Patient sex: M
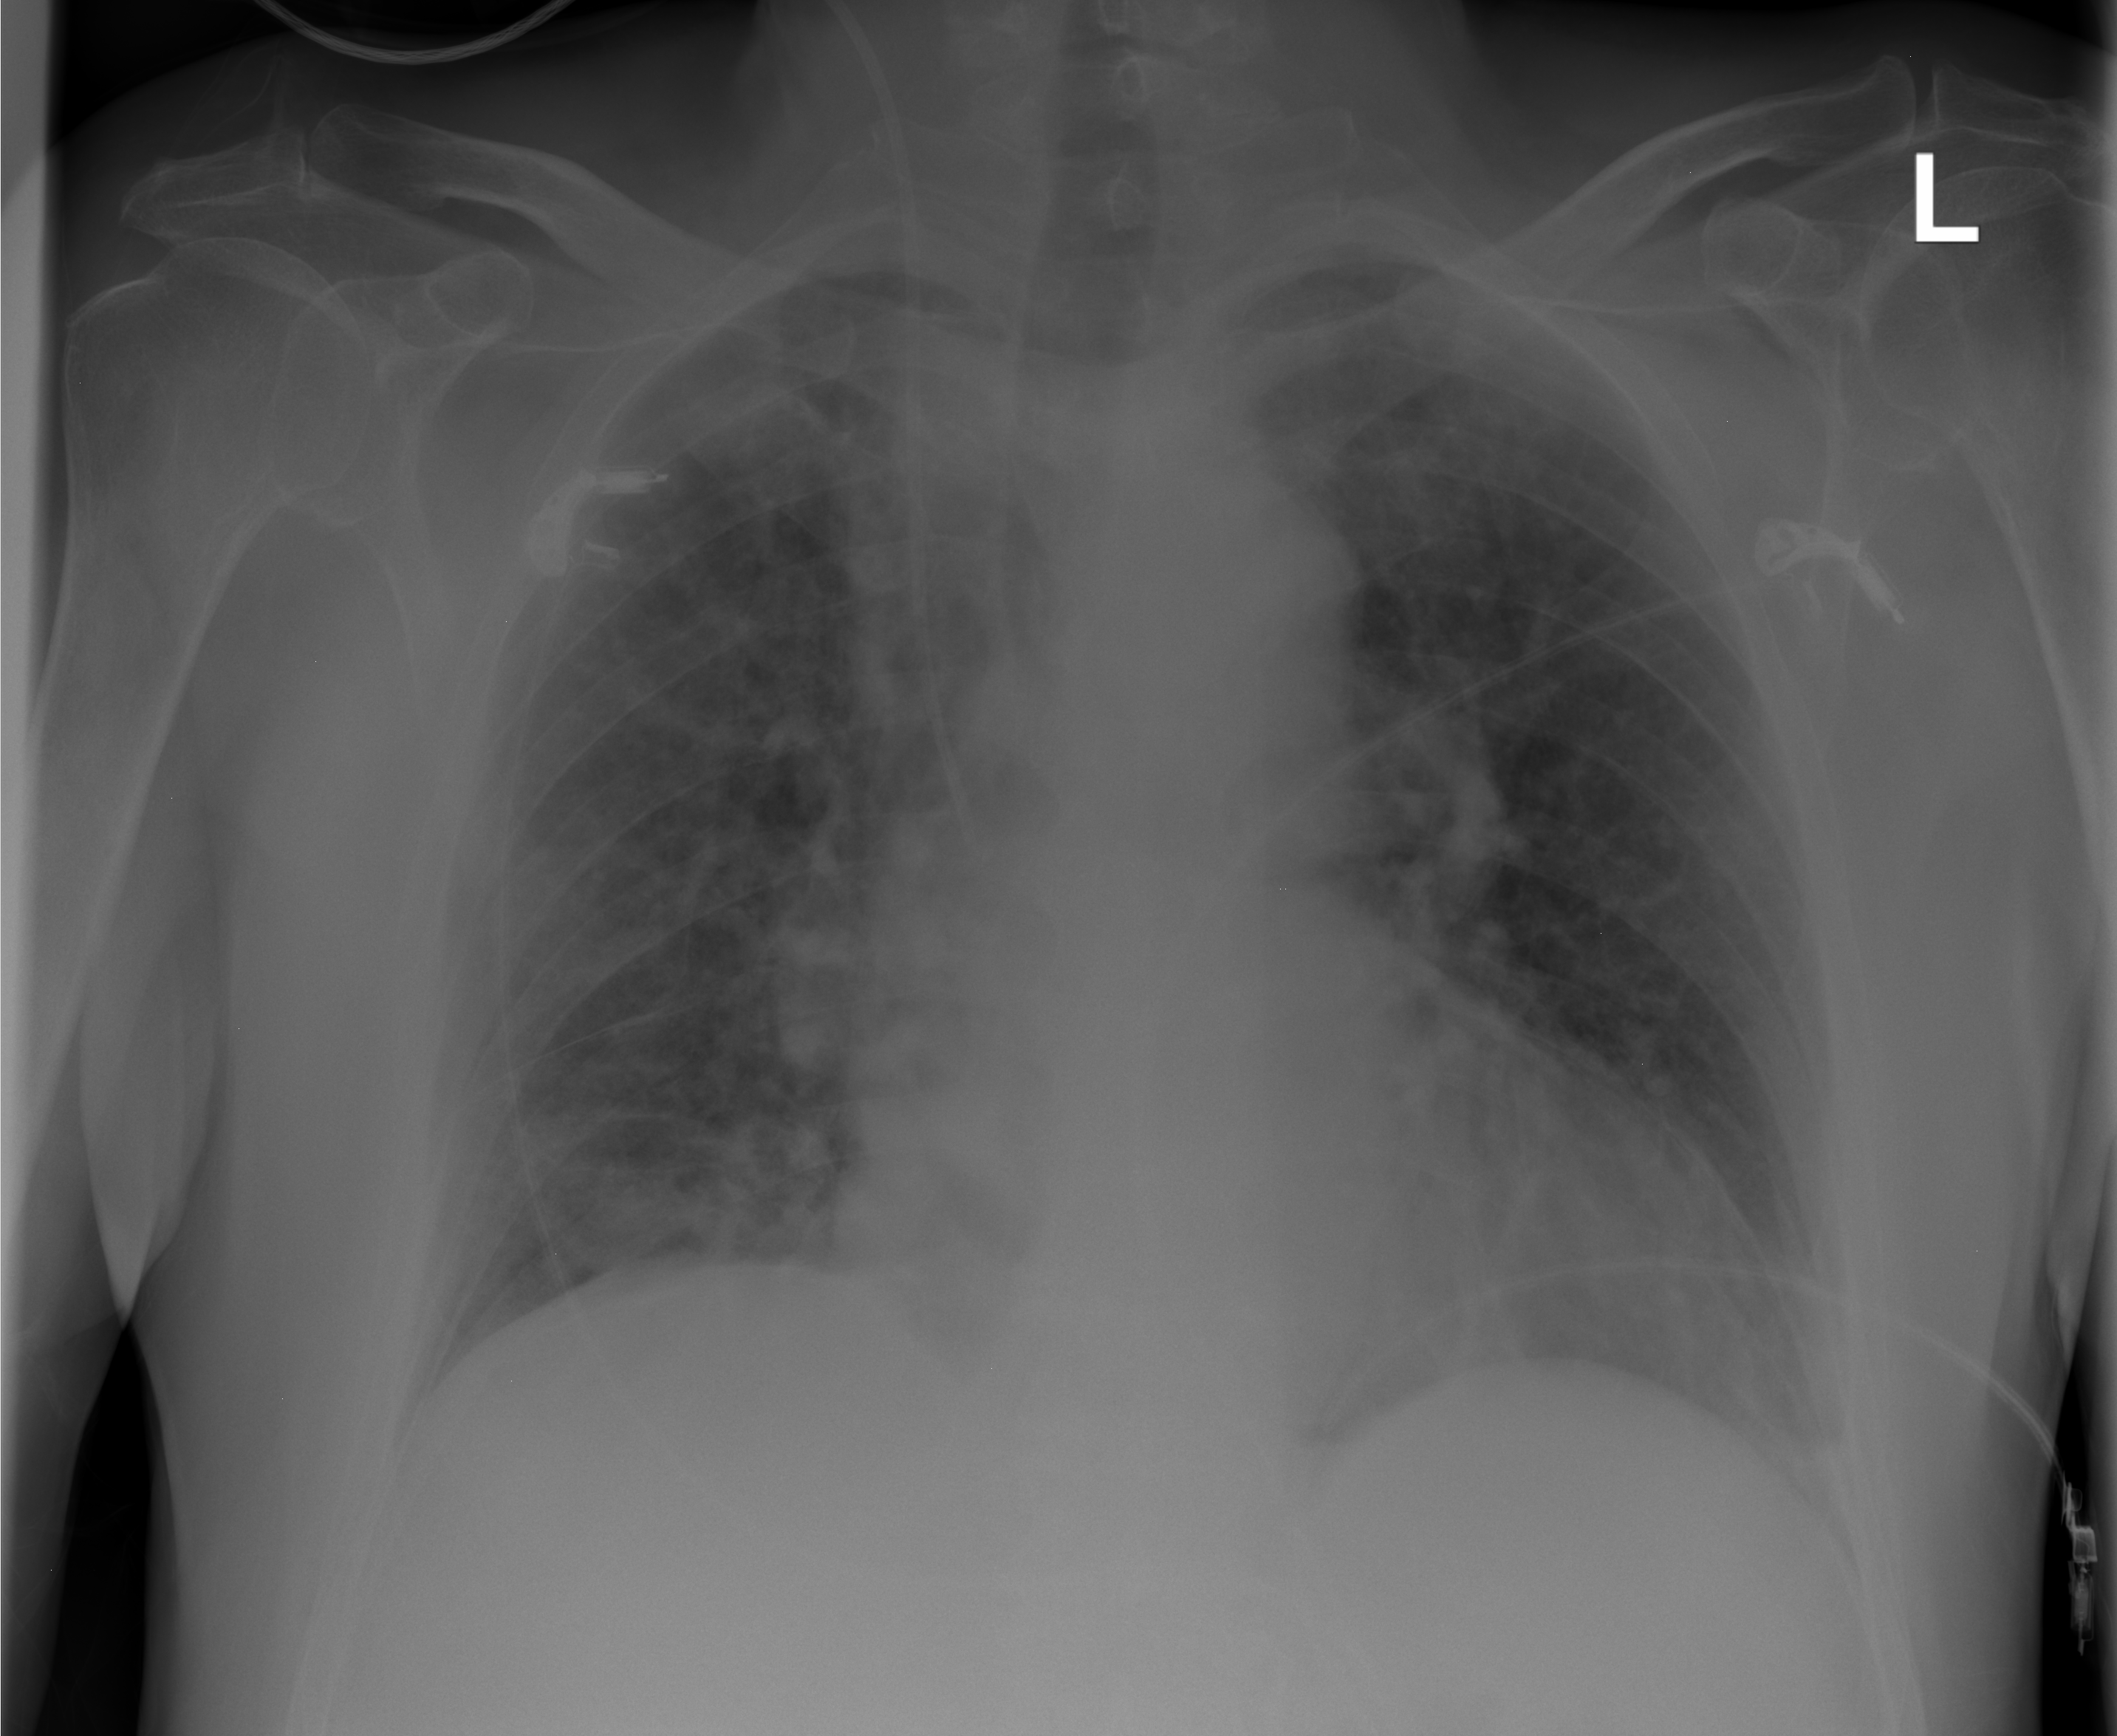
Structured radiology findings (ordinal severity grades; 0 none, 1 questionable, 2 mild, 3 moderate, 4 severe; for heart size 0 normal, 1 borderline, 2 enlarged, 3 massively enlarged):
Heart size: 2
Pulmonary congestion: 2
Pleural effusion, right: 0
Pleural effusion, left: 0
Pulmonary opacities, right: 2
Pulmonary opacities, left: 0
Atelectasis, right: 2
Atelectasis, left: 2